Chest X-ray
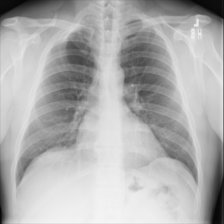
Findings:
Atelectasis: negative
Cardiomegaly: negative
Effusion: negative
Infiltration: negative
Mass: negative
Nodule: negative
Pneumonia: negative
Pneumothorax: negative
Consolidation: negative
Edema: negative
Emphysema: negative
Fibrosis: negative
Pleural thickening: negative
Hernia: negative